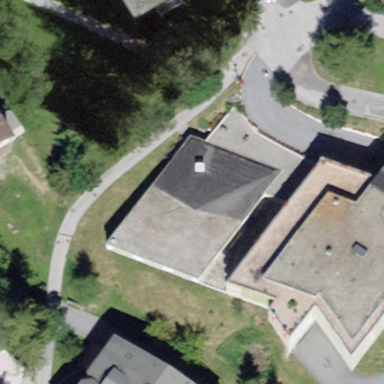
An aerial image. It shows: Hotel building.